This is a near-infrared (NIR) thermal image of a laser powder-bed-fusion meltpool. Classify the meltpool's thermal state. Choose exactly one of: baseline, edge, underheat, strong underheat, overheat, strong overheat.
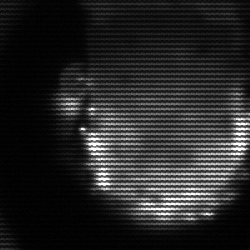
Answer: baseline